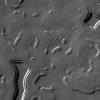
Atmospheric dust classification: not_dusty